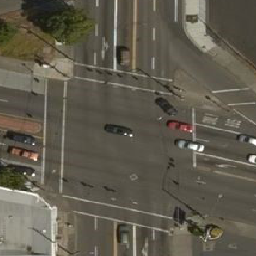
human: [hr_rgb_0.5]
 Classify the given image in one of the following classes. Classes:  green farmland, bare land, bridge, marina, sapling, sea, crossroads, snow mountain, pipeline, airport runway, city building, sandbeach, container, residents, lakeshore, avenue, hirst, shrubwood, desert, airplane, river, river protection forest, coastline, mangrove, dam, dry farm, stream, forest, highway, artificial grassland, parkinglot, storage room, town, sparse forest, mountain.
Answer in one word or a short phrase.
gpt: crossroads